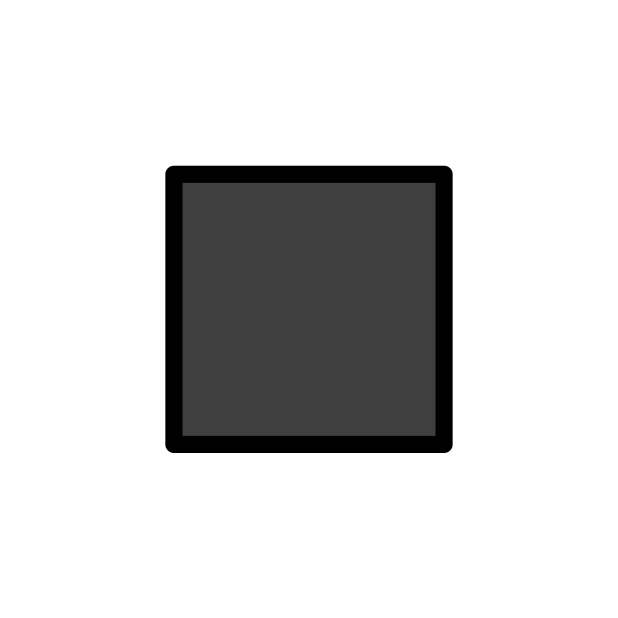
Emoji: ◾
Name: black medium small square
Unicode: 0x25fe